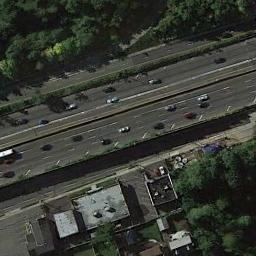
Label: freeway